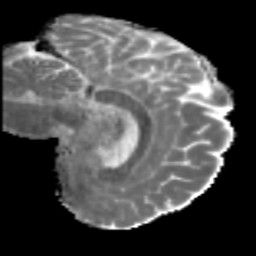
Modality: MD
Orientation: sagittal
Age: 46
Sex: male
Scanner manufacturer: siemens
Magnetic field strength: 3 T
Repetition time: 5 s
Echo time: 0.092 s